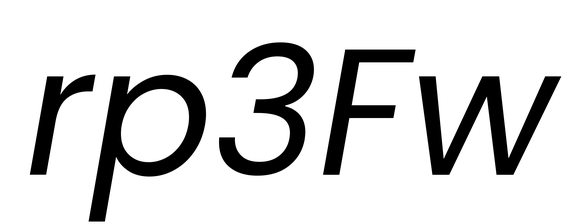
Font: Poppins-Italic